Question: I want to write a excel file. all writing details consist with a list. and set it as input parameter for the method.
Please tell me the best way to do this.
'''
public static void writeExcelFile(List<String> combineLists){
XSSFWorkbook workbook = new XSSFWorkbook();
XSSFSheet sheet = workbook.createSheet("Employee Data");
|
|
}
'''
Input list:

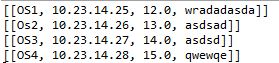
Answer: Your Images says you have a list of string inside List where as your Input parameter has only list as a parameter. So I'll assume it is 'List<List<String>>'
'''
FileOutputStream out = new FileOutputStream(new File("demo.xlsx"));
XSSFWorkbook workbook = new XSSFWorkbook();
XSSFSheet sheet = workbook.createSheet("Employee Data");
//I am creating and adding list just for illustration purpose only
List<String> l1 = new ArrayList<String>();
l1.add(" l1 1");
l1.add("l1 2");
List<String> l2 = new ArrayList<String>();
l2.add(" l2 1");
l2.add("l2 2");
List<List<String>> list = new ArrayList<List<String>>();
list.add(l1);
list.add(l2);
Iterator <List<String>>i = list.iterator();
int rownum=0;
int cellnum = 0;
while (i.hasNext()) {
List<String> templist = (List<String>) i.next();
Iterator<String> tempIterator= templist.iterator();
Row row = sheet.createRow(rownum++);
cellnum = 0;
while (tempIterator.hasNext()) {
String temp = (String) tempIterator.next();
Cell cell = row.createCell(cellnum++);
cell.setCellValue(temp);
}
}
workbook.write(out);
out.close();
workbook.close();
'''
I hope this helps.